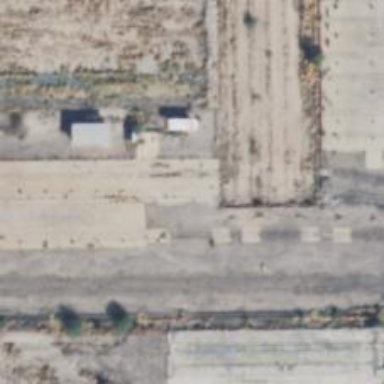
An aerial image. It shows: Abandoned railway.